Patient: sex F, age 68
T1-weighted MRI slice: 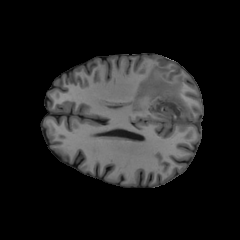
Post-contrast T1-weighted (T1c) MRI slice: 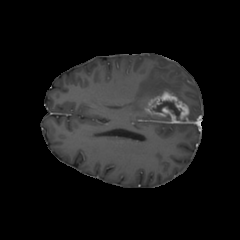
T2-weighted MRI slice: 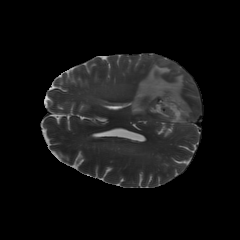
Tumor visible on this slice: yes
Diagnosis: Glioblastoma, IDH-wildtype
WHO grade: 4